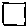
Label: square